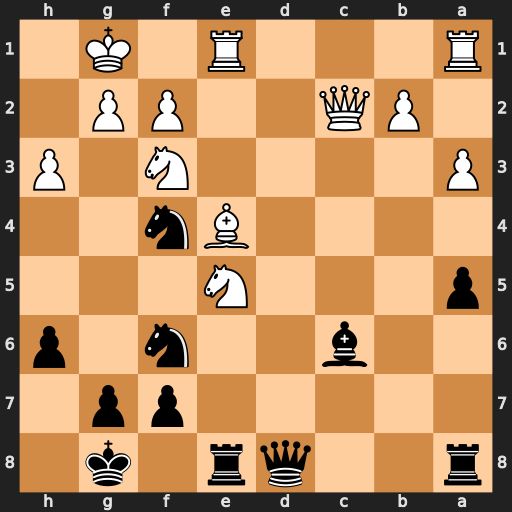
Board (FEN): r2qr1k1/5pp1/2b2n1p/p3N3/4Bn2/P4N1P/1PQ2PP1/R3R1K1
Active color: b
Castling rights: -
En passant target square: -
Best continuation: Bxe4 Rxe4 Nxe4